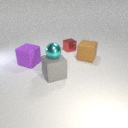
large gray rubber cube in front of large purple rubber cube